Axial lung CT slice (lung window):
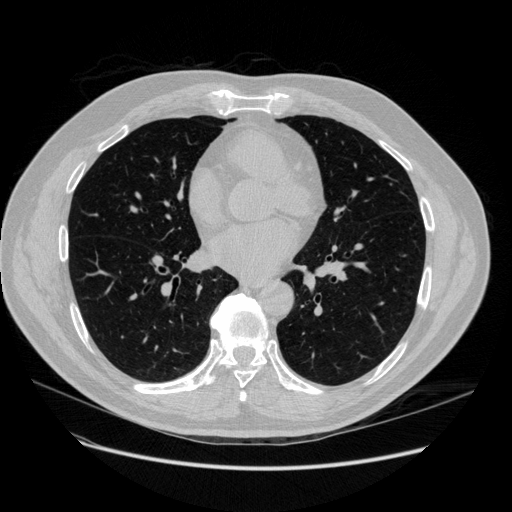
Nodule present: no